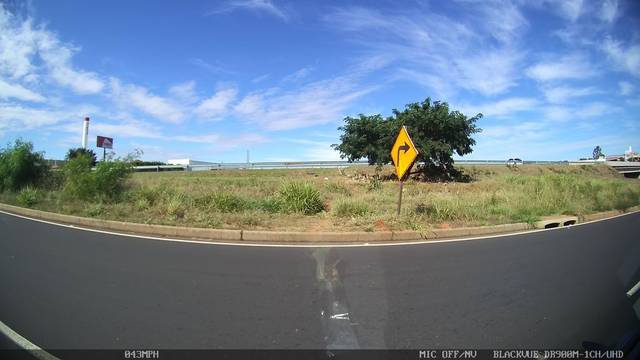
Region: Brazil
Coordinates: -20.837, -49.368